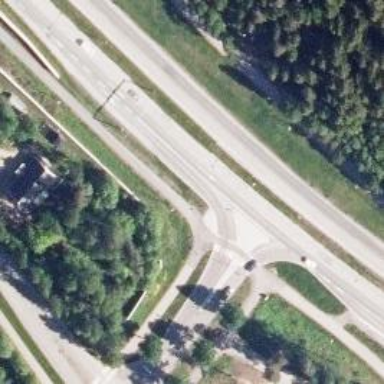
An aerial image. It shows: Primary highway.